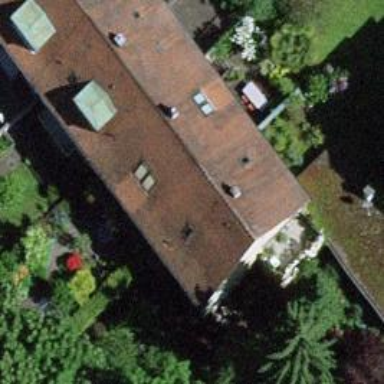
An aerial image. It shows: Terrace building.